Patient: sex F, age 68
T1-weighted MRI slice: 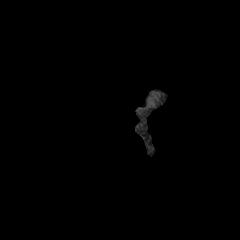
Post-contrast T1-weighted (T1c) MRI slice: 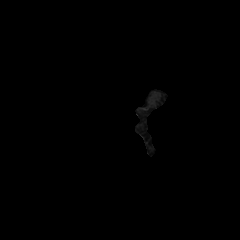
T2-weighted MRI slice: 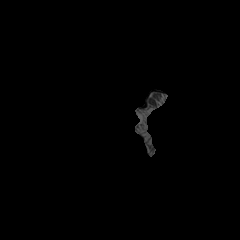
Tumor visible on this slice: no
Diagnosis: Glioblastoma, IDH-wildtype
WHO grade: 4